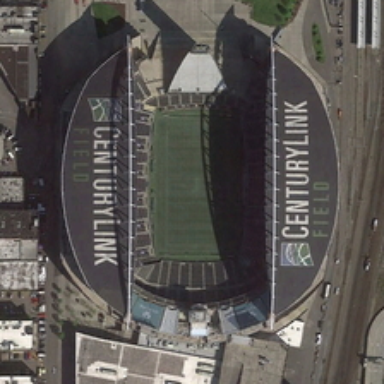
Two big roads are near the stadium without a roof .